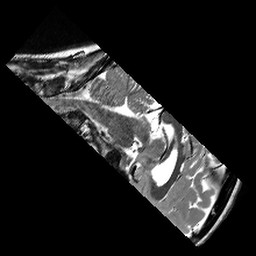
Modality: T2w
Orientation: sagittal
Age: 34
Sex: female
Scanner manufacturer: siemens
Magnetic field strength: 3 T
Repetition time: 6.1 s
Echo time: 0.104 s